Question: I have this query:
'''
SELECT COUNT(DISTINCT CASE WHEN MinProduto = 1 AND MaxProduto = 1 THEN PRENUMERO END) AS QtdCombustivel
,COUNT(DISTINCT CASE WHEN MinProduto <> 1 AND MaxProduto <> 1 THEN PRENUMERO END) AS QtdLoja
,COUNT(DISTINCT CASE WHEN MinProduto = 1 and MaxProduto <> 1 THEN PRENUMERO END) AS QtdMisto
,COUNT(DISTINCT PRENUMERO) AS Total FROM (
SELECT [VendasPOS_Linhas].[PRENUMERO]
,MIN([VendasPOS_Linhas].[PRODUTO]) AS MinProduto
,MAX([VendasPOS_Linhas].[PRODUTO]) AS MaxProduto
FROM [VendasPOS_Linhas]
INNER JOIN [VendasPOS_Cabecalhos]
ON [VendasPOS_Linhas].[PRENUMERO] = [VendasPOS_Cabecalhos].[PRENUMERO]
WHERE UPPER([VendasPOS_Cabecalhos].[FACT_VD]) IN ('T','F','C')
AND [VendasPOS_Cabecalhos].[DATA] > '2015-06-11 00:00:00.000'
AND [VendasPOS_Cabecalhos].[Armazem] = '404'
GROUP BY [VendasPOS_Linhas].[PRENUMERO] , [VendasPOS_Cabecalhos].[DATA] )Res
'''
And it gives this result:

I want to know if its possible to separate the rows with days.
For example:
2015-06-10 x x x
2015-06-11 x x x
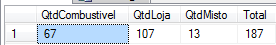
Answer: See 'Add>' lines for changes that you need to make.
'''
SELECT
Add> [VendasPOS_Cabecalhos].[DATA] as Day,
COUNT(DISTINCT CASE WHEN MinProduto = 1 AND MaxProduto = 1 THEN PRENUMERO END) AS QtdCombustivel
,COUNT(DISTINCT CASE WHEN MinProduto <> 1 AND MaxProduto <> 1 THEN PRENUMERO END) AS QtdLoja
,COUNT(DISTINCT CASE WHEN MinProduto = 1 and MaxProduto <> 1 THEN PRENUMERO END) AS QtdMisto
,COUNT(DISTINCT PRENUMERO) AS Total FROM (
SELECT [VendasPOS_Linhas].[PRENUMERO]
Add> ,[VendasPOS_Cabecalhos].[DATA]
,MIN([VendasPOS_Linhas].[PRODUTO]) AS MinProduto
,MAX([VendasPOS_Linhas].[PRODUTO]) AS MaxProduto
FROM [VendasPOS_Linhas]
INNER JOIN [VendasPOS_Cabecalhos]
ON [VendasPOS_Linhas].[PRENUMERO] = [VendasPOS_Cabecalhos].[PRENUMERO]
WHERE UPPER([VendasPOS_Cabecalhos].[FACT_VD]) IN ('T','F','C')
AND [VendasPOS_Cabecalhos].[DATA] > '2015-06-11 00:00:00.000'
AND [VendasPOS_Cabecalhos].[Armazem] = '404'
GROUP BY [VendasPOS_Linhas].[PRENUMERO] , [VendasPOS_Cabecalhos].[DATA] )Res
Add> GROUP BY [VendasPOS_Cabecalhos].[DATA]
'''
Remove the 'Add>' text before running, that is just there to show added lines.